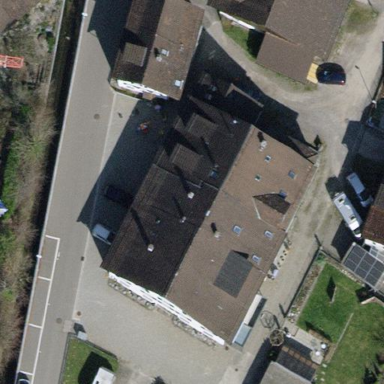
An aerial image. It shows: Terrace building.